Question: i have an asp.net bootstrap 4 custom check box which i cannot align in the form group row as pictured Issue with check box

The form group row code is as follows.
'''
<div class="form-group row">
<asp:Label ID="lblHowDidYouHear" CssClass="col-2 col-form-label" AssociatedControlID="ddlHowDidYouHear" runat="server" Text="How Did You Hear:"></asp:Label>
<div class="col-4">
<asp:DropDownList ID="ddlHowDidYouHear" runat="server" CssClass="custom-select"></asp:DropDownList>
</div>
<%--ISSUE WITH THE FOLLOWING--%>
<asp:Label ID="lblNoDetails" CssClass="col-2 col-form-label" runat="server" Text="Personal Information:"></asp:Label>
<div class="custom-control custom-checkbox">
<input type="checkbox" class="custom-control-input" id="customCheck" name="customCheck" runat="server" />
<label class="custom-control-label" for="customCheck">Not Provided</label>
</div>
</div>
'''
For context, i have several of these form-group rows (as pictured above) with the same setup within a bootstrap card.
I have googled the hell out of this issue and played with the css in Chrome with no luck.
Has someone come across this issue before and could propose a solution please?
Thanks!
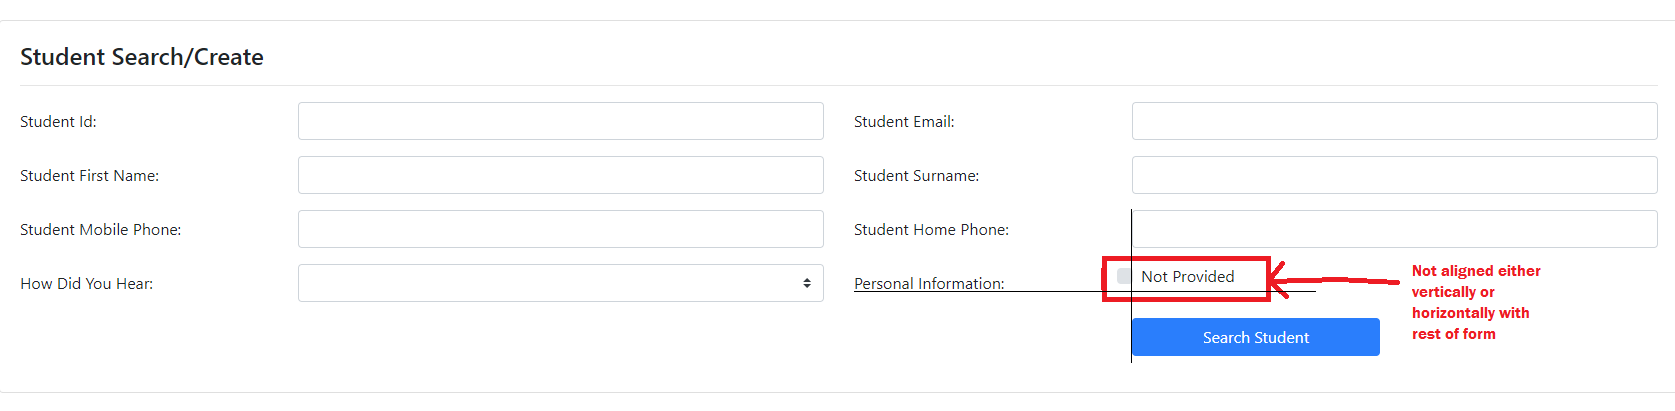
Answer: This worked for me
'''
<div class="custom-control custom-switch">
<asp:CheckBox ID="Checkbox1" runat="server" ValidationGroup="Nuevo" />
<label class="custom-control-label" for='<%: Checkbox1.ClientID %>'>Visible</label>
'''
'''
<script>
$(document).ready(function () {
$('#' + '<%: VisibleChk.ClientID %>').addClass("custom-control-input");
});</script>
'''